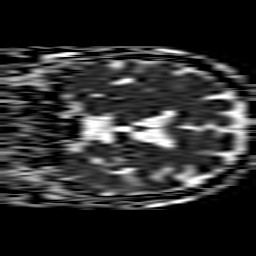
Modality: ADC
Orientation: coronal
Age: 63
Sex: female
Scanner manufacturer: philips
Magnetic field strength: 1.5 T
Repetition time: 3.501 s
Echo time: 0.09257 s